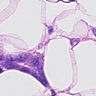
Metastatic tissue present: yes